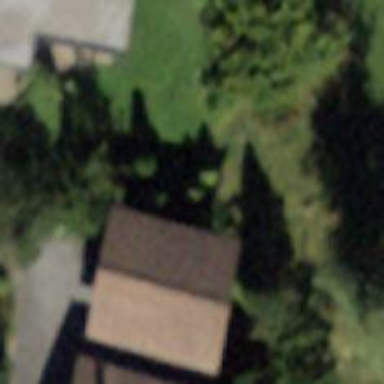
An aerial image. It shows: Garage.